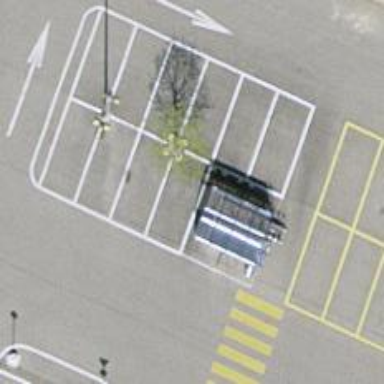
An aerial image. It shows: Trolley bay.